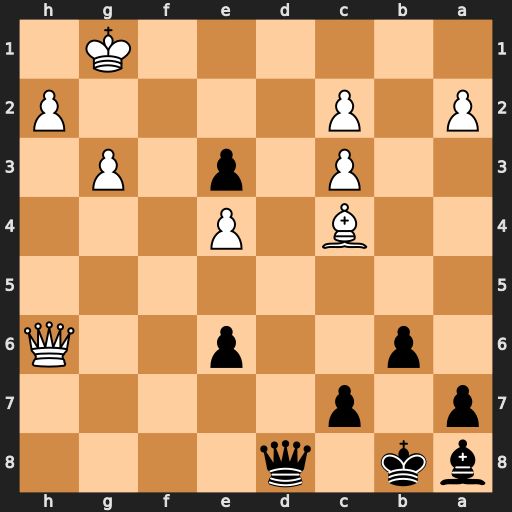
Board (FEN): bk1q4/p1p5/1p2p2Q/8/2B1P3/2P1p1P1/P1P4P/6K1
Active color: b
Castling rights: -
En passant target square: -
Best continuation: Qd1+ Bf1 e2 Qf8+ Kb7